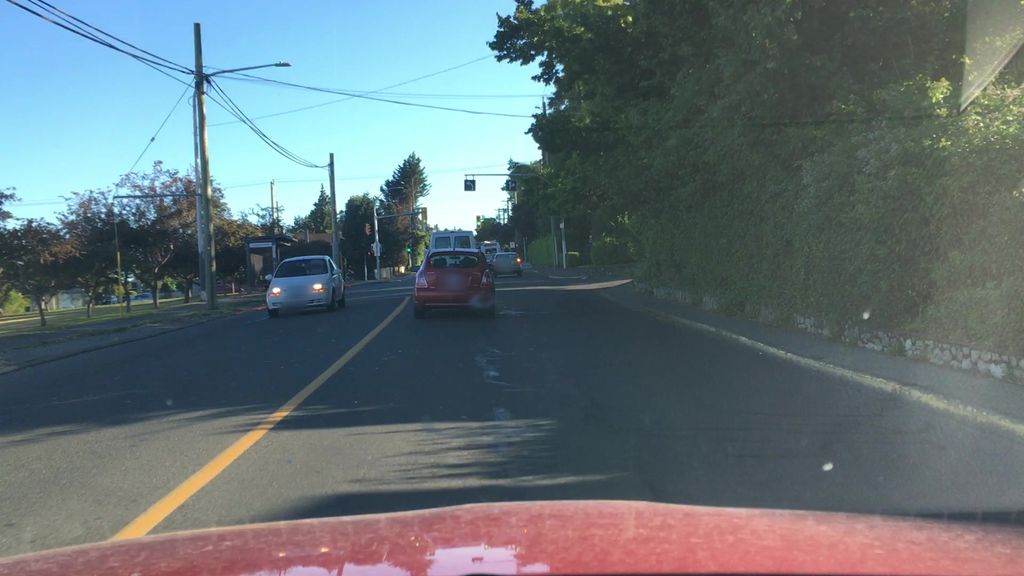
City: victoria